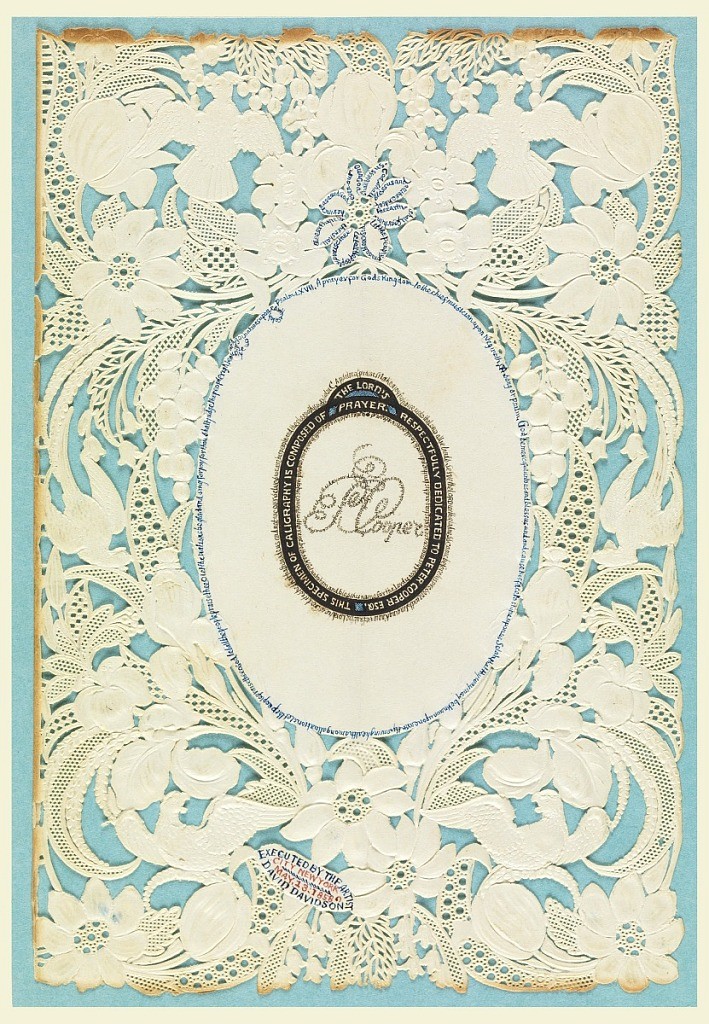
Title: The Lord's Prayer paper cut-out
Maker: David Davidson, American, 1881–1967
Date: May 13, 1858
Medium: Pen and ink, brush and ink on white paper
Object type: Paper cut-out
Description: Lacey paper cut-out with the Lord's Prayer inscribed in calligraphy at center. It is dedicated to Peter Cooper.